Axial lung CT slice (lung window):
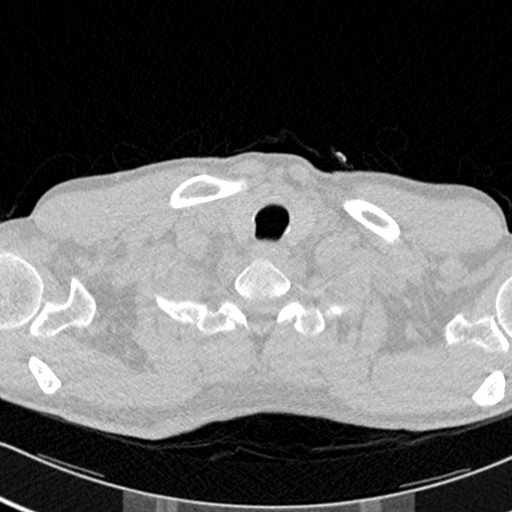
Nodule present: no